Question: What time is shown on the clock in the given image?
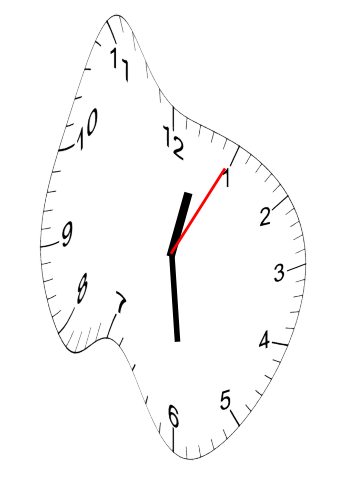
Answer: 12:29:05